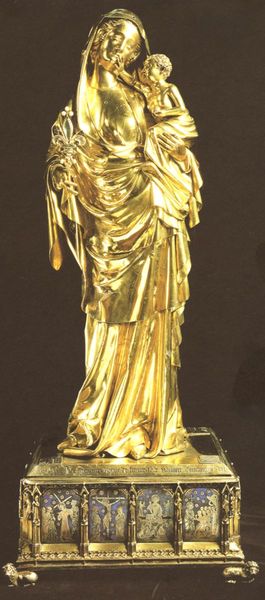
Titel: Madonna mit Kind (Geschenk der Johanna von Evreux)
Standort: Verwendungsort : Saint-Denis, Abtei (EU - F)
Institution: Paris, Louvre
Schlagwörter: blau, umhang, frau, kleid, schleiher, kirche, gold, kind, mutter, statue, bilder, baby, kiste, jesus, religiös, löwe, maria, mutter gottes, marienstatue